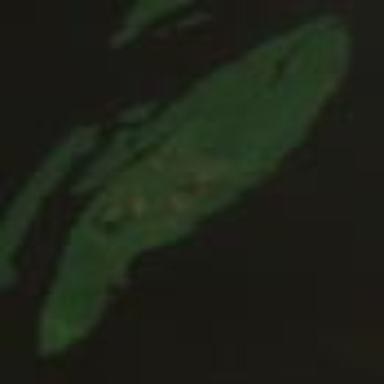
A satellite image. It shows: Islet.